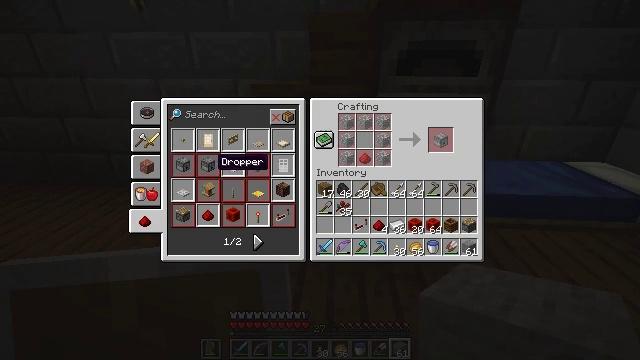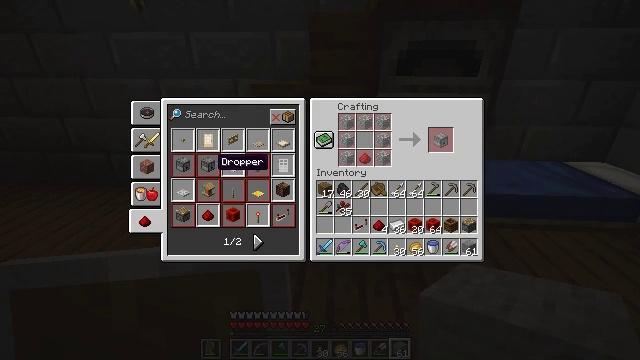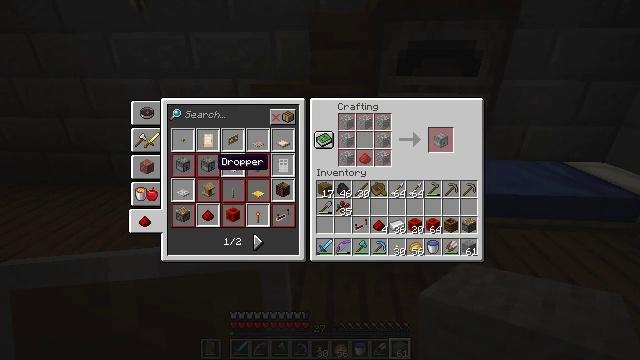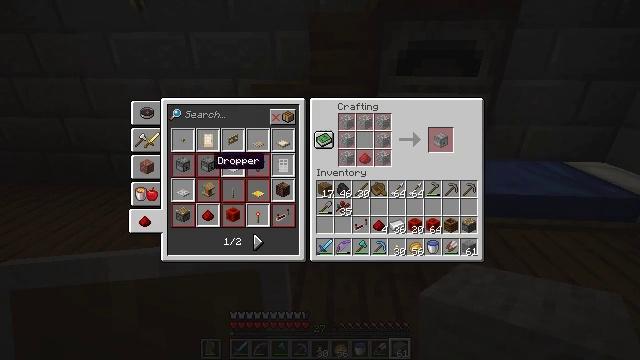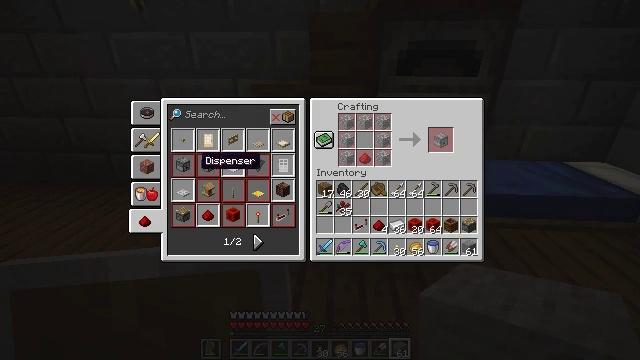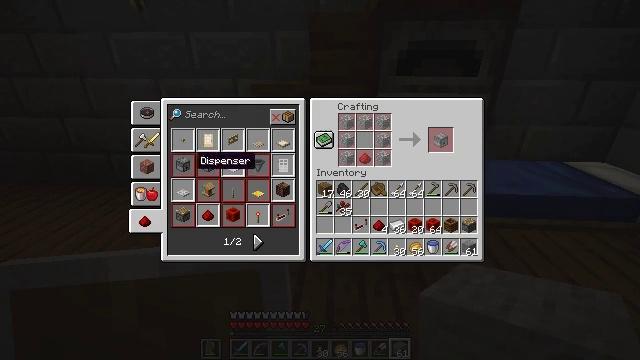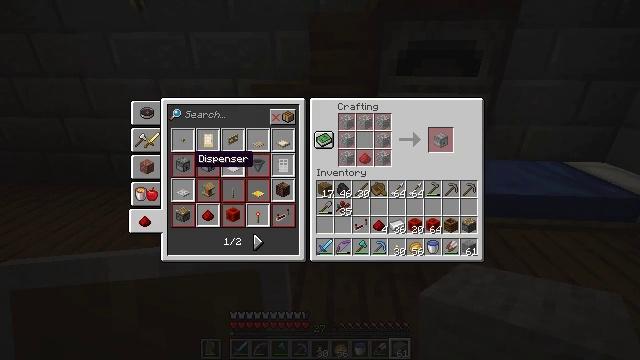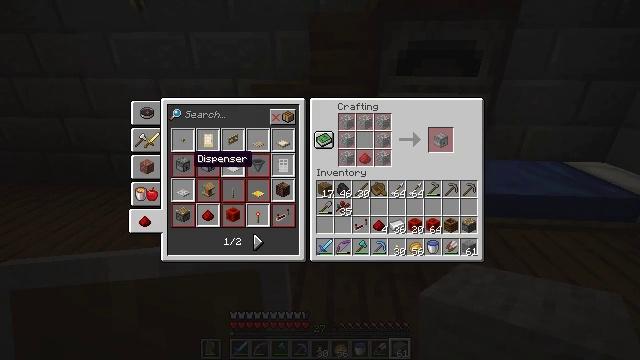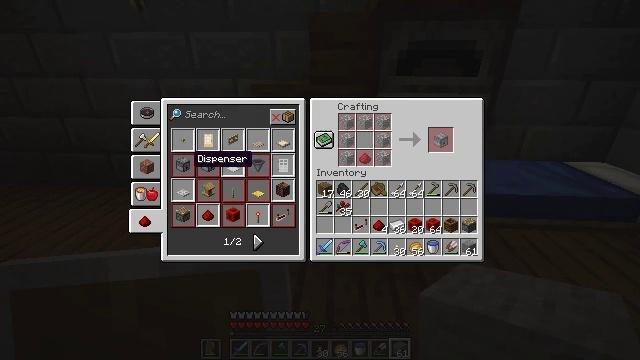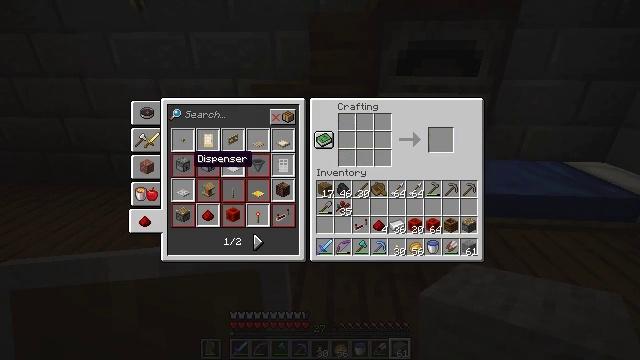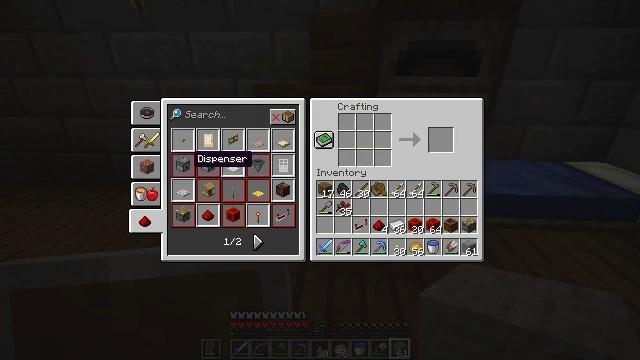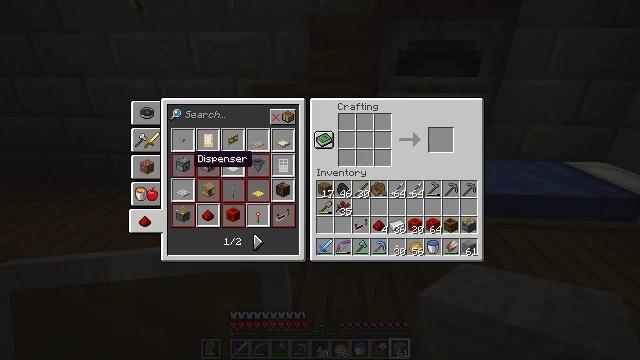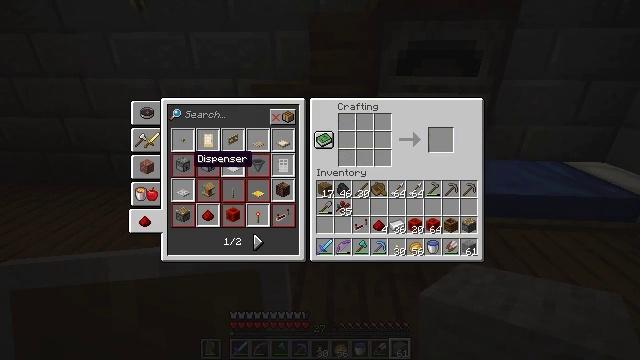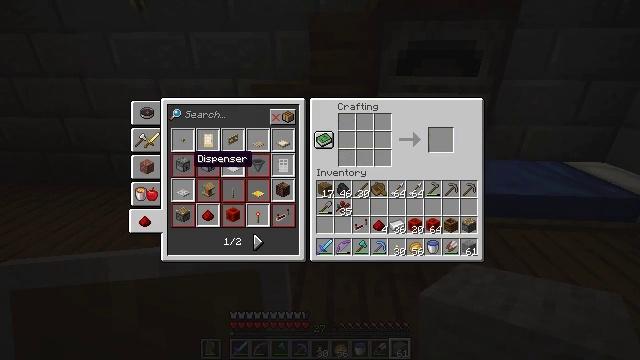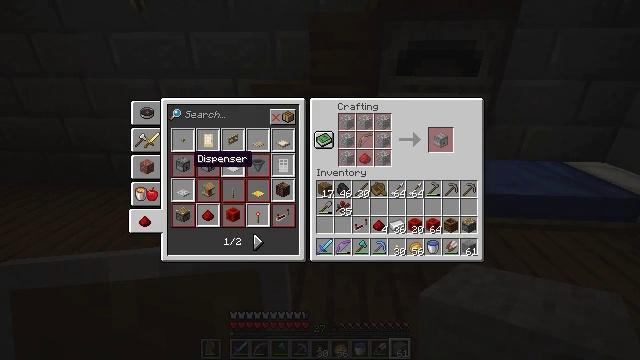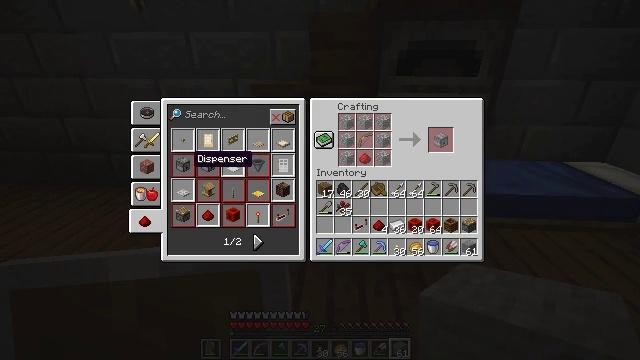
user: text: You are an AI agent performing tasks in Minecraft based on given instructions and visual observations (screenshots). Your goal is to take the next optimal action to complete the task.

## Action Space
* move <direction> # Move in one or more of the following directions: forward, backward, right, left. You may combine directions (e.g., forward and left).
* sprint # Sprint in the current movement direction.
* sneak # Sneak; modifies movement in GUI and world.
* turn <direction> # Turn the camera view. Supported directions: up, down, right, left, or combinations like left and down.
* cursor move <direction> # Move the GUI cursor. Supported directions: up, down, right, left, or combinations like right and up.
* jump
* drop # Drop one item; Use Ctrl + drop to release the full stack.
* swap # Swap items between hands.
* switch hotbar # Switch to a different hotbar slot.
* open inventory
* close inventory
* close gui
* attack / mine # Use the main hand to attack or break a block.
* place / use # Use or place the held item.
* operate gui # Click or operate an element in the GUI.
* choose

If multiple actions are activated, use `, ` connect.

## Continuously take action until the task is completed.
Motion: motion action
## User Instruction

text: Mine the barrel to retrieve its items.
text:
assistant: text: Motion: no_op
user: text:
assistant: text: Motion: no_op
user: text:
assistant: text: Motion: no_op
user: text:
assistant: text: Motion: cursor move left
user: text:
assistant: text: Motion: no_op
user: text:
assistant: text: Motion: no_op
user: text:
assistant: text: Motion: no_op
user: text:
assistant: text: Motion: no_op
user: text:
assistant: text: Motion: operate gui
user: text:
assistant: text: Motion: operate gui
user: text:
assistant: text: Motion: no_op
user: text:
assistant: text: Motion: no_op
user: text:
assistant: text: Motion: no_op
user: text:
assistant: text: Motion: no_op
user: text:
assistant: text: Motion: no_op
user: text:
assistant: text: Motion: no_op
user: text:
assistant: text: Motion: no_op
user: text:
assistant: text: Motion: no_op
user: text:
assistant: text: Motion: no_op
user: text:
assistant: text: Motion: no_op
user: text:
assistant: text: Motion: no_op
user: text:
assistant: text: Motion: no_op
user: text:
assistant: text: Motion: no_op
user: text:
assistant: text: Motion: no_op
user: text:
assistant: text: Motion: no_op
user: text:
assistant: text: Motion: no_op
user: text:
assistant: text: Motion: no_op
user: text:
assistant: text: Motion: no_op
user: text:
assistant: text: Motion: no_op
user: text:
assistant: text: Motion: no_op